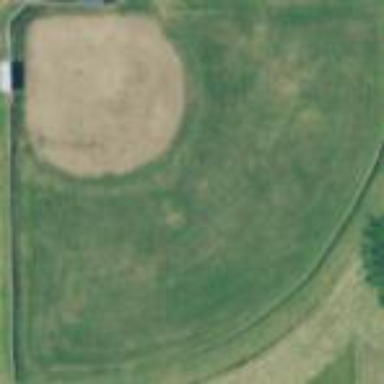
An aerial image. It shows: Softball pitch for leisure sports.